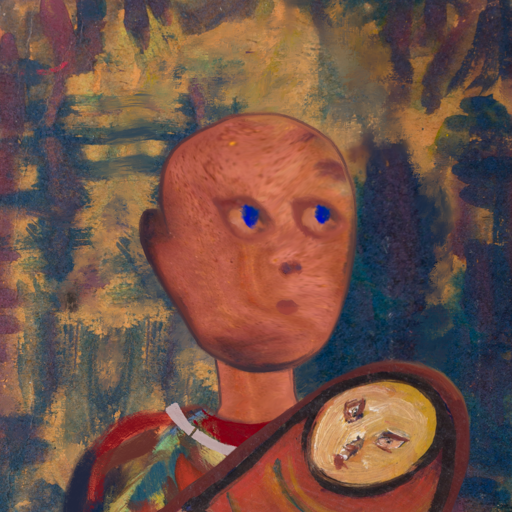
Background: InTheSun, Head And Neck Side: Mother_And_Son_Mother, Face Side: Mother_And_Son_Mother, Bust: Mother_And_Son_Son, Hair Side: Blank, Head Accessory: Blank, Second Necklace: Blank, Necklace: Hypocrite_2, Baby: After_Raid_Baby